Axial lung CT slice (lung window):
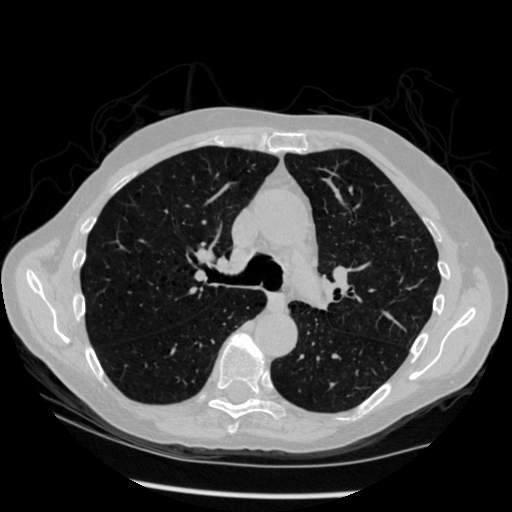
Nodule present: no